Question: Is there a possible to use actionbar with tabs and the collapsed action menu in one row
like in the image:

I would like to use standard android actionbar ,not the 3rd party lib.
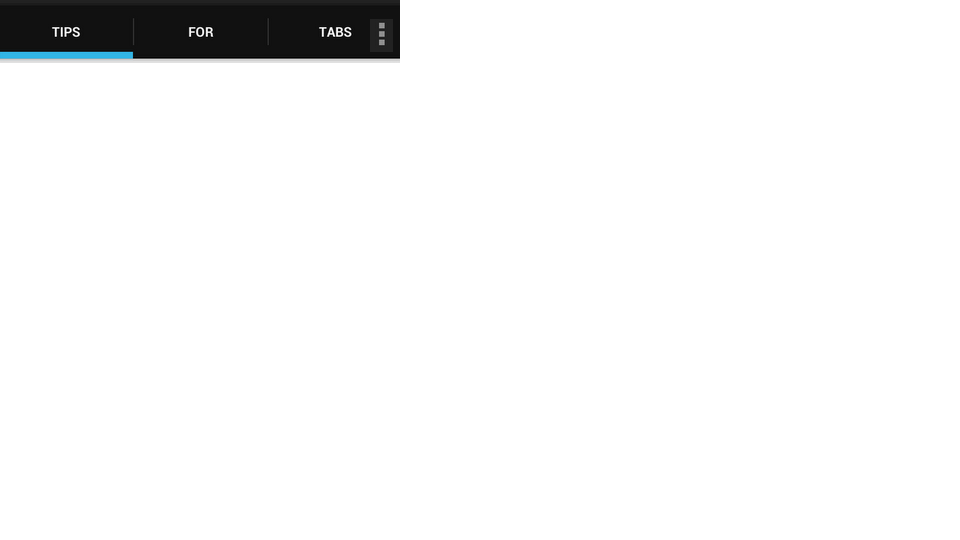
Answer: Yes, it is quite possible to do that without using a third party library. However, it will diminish your backward compatibility. What you can do, and what everyone else does, is use 'ActionBarSherlock'.
Why do we need this third-party lib?
'''
ActionBarSherlock is an extension of the support library designed to facilitate the use of
the action bar design pattern across all versions of Android with a single API.
'''
The benefit of this is:
-
-
<URL>